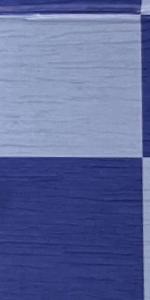
Label: Empty